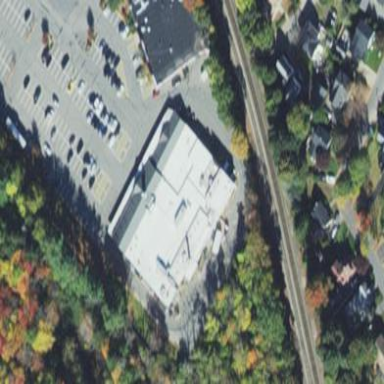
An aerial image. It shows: Retail building.